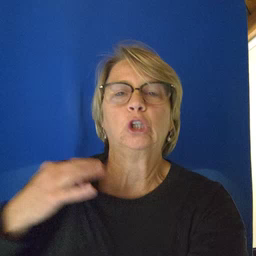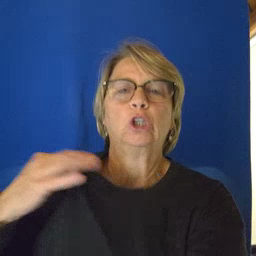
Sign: shirt